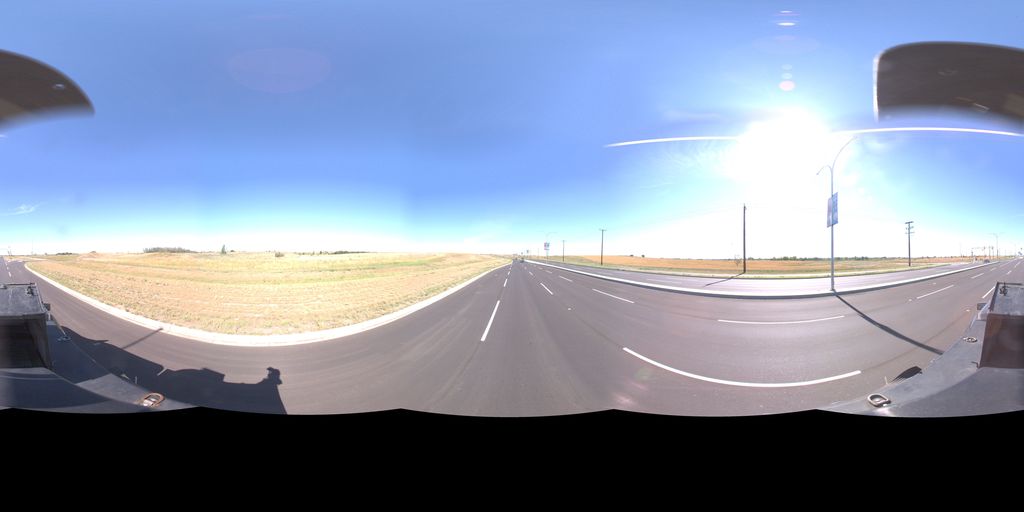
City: saskatoon